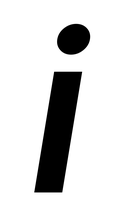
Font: Inter-Italic_SemiBold_Italic